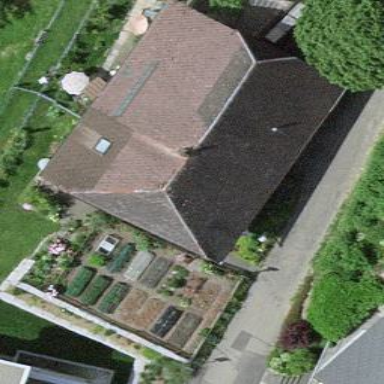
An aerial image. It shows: Farm building.